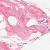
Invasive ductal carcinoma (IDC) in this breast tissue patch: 0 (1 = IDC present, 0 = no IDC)